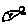
Label: fish